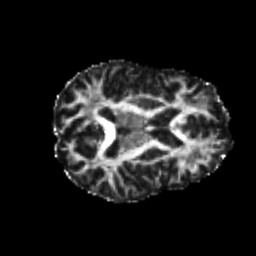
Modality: FA
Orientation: axial
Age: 23
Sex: female
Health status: healthy
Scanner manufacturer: philips
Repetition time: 7.394 s
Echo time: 0.08599 s